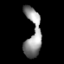
Tissue: lung
Cell type: Pericytes
Senescence score: 0.5402
Nuclear area (px): 696
Mean DAPI intensity: 146.626